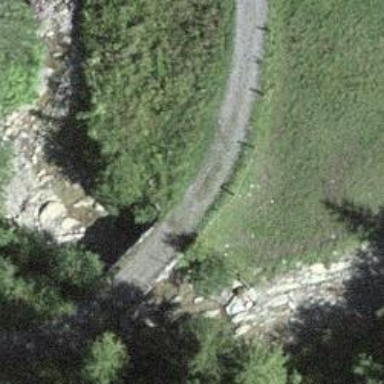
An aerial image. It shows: There is ford in the area.